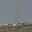
Label: 1